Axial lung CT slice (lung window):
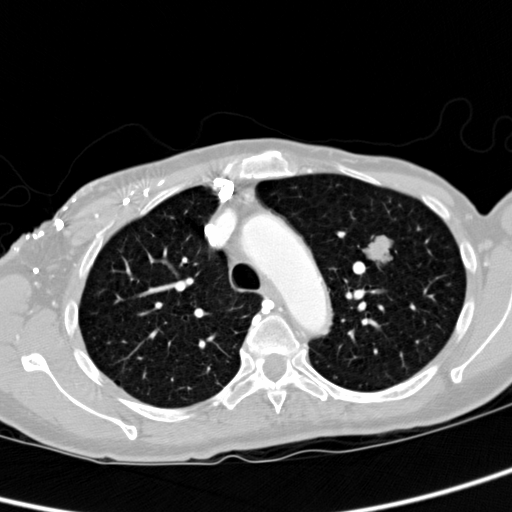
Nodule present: yes
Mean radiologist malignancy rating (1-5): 3.75